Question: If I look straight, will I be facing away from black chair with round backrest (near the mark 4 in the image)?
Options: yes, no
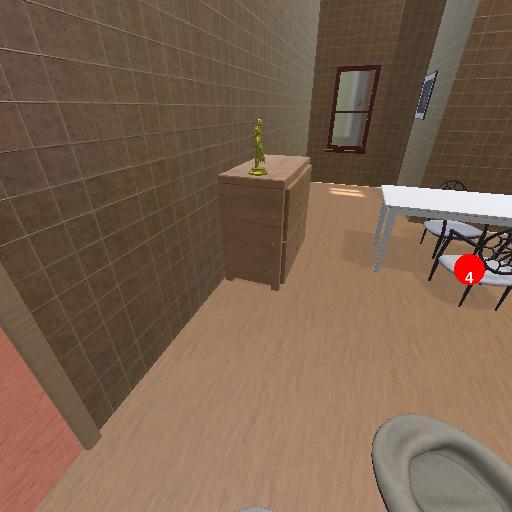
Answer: yes